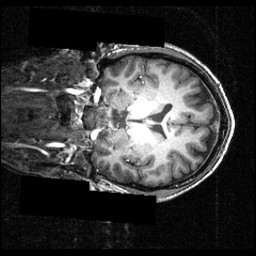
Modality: T1w
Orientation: coronal
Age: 22
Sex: male
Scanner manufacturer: siemens
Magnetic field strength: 3.951 T
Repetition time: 1.5 s
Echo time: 0.00335 s